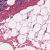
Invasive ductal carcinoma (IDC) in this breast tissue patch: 1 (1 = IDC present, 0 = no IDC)